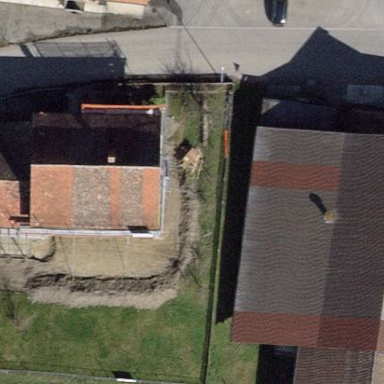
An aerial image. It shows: Gabled house with roof tiles.